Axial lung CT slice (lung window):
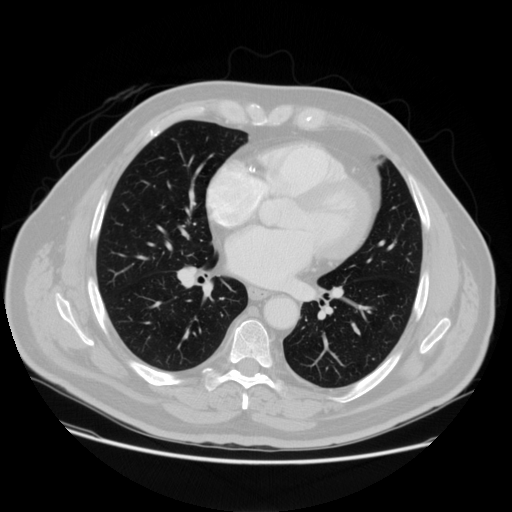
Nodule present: no